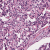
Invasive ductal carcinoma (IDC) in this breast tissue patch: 1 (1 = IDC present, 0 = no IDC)